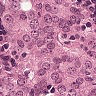
Metastatic tissue present: yes